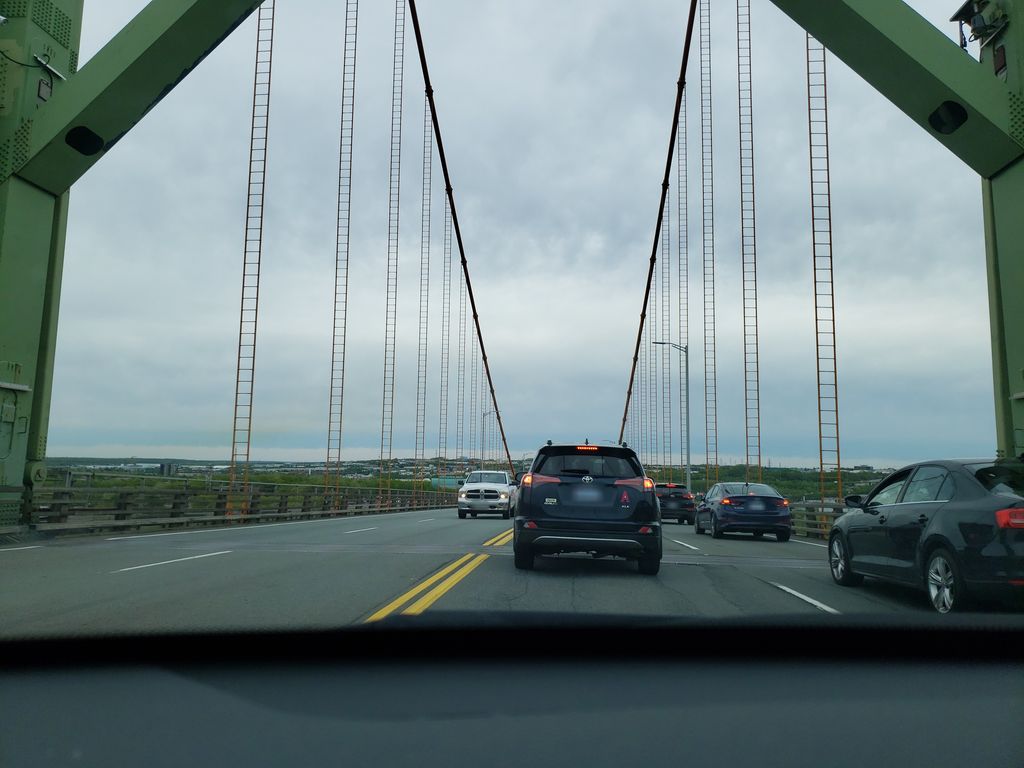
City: halifax